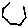
Label: hexagon